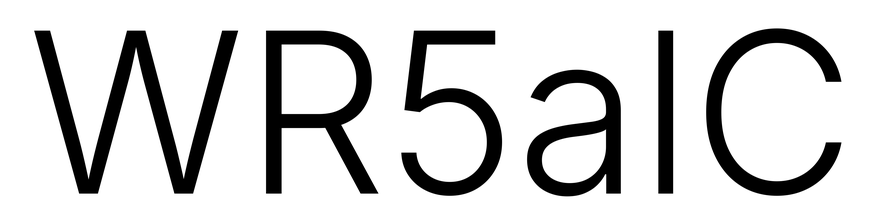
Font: Inter_Light